Aerial crown-view tile of a tropical tree (Barro Colorado Island, Panama), acquired 20250715:
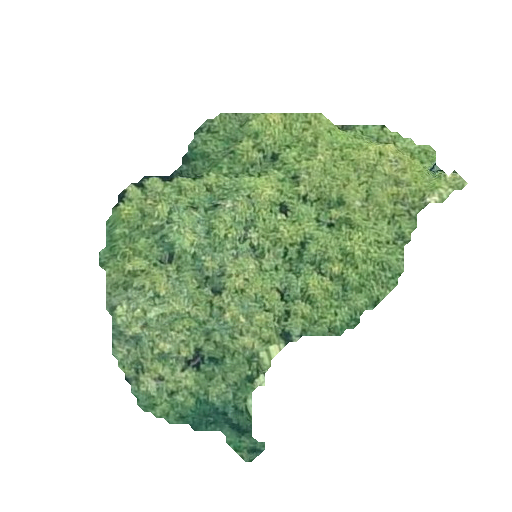
Species: Protium stevensonii
GBIF accepted scientific name: Tetragastris panamensis
Crown area: 107.955 m²